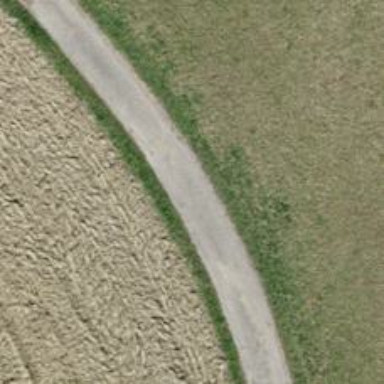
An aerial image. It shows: Paved track with grade 1 tracktype.